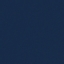
Land use / land cover: SeaLake